Question: I have an Rss feed that i'm parsing. I need it to sort and organize from top to bottom by pubdate. Here is the code that i'm using.
XML Parser
'''
public class XMLParser {
// constructor
public XMLParser() {
}
/**
* Getting XML from URL making HTTP request
* @param url string
* */
public String getXmlFromUrl(String url) {
String xml = null;
try {
// defaultHttpClient
DefaultHttpClient httpClient = new DefaultHttpClient();
HttpPost httpPost = new HttpPost(url);
HttpResponse httpResponse = httpClient.execute(httpPost);
HttpEntity httpEntity = httpResponse.getEntity();
xml = EntityUtils.toString(httpEntity);
} catch (UnsupportedEncodingException e) {
e.printStackTrace();
} catch (ClientProtocolException e) {
e.printStackTrace();
} catch (IOException e) {
e.printStackTrace();
}
// return XML
return xml;
}
/**
* Getting XML DOM element
* @param XML string
* */
public Document getDomElement(String xml){
Document doc = null;
DocumentBuilderFactory dbf = DocumentBuilderFactory.newInstance();
try {
DocumentBuilder db = dbf.newDocumentBuilder();
InputSource is = new InputSource();
is.setCharacterStream(new StringReader(xml));
doc = db.parse(is);
} catch (ParserConfigurationException e) {
Log.e("Error: ", e.getMessage());
return null;
} catch (SAXException e) {
Log.e("Error: ", e.getMessage());
return null;
} catch (IOException e) {
Log.e("Error: ", e.getMessage());
return null;
}
return doc;
}
/** Getting node value
* @param elem element
*/
public final String getElementValue( Node elem ) {
Node child;
if( elem != null){
if (elem.hasChildNodes()){
for( child = elem.getFirstChild(); child != null; child = child.getNextSibling() ){
if( child.getNodeType() == Node.TEXT_NODE ){
return child.getNodeValue();
}
}
}
}
return "";
}
/**
* Getting node value
* @param Element node
* @param key string
* */
public String getValue(Element item, String str) {
NodeList n = item.getElementsByTagName(str);
return this.getElementValue(n.item(0));
}
}
'''
Parsing Activity
'''
public class AndroidXMLParsingActivity extends ListActivity {
// All static variables
static final String URL = "http://www.cpcofc.org/devoapp.xml";
// XML node keys
static final String KEY_ITEM = "item"; // parent node
static final String KEY_ID = "item";
static final String KEY_NAME = "title";
static final String KEY_COST = "description";
static final String KEY_DESC = "description";
ArrayList<HashMap<String, String>> menuItems = new ArrayList<HashMap<String, String>>();
@Override
public void onCreate(Bundle savedInstanceState) {
super.onCreate(savedInstanceState);
setContentView(R.layout.main);
ArrayList<HashMap<String, String>> menuItems = new ArrayList<HashMap<String, String>>();
XMLParser parser = new XMLParser();
String xml = parser.getXmlFromUrl(URL); // getting XML
Document doc = parser.getDomElement(xml); // getting DOM element
NodeList nl = doc.getElementsByTagName(KEY_ITEM);
// looping through all item nodes <item>
for (int i = 0; i < nl.getLength(); i++) {
// creating new HashMap
HashMap<String, String> map = new HashMap<String, String>();
Element e = (Element) nl.item(i);
// adding each child node to HashMap key => value
map.put(KEY_ID, parser.getValue(e, KEY_ID));
map.put(KEY_NAME, parser.getValue(e, KEY_NAME));
map.put(KEY_COST, parser.getValue(e, KEY_COST));
map.put(KEY_DESC, parser.getValue(e, KEY_DESC));
// adding HashList to ArrayList
menuItems.add(map);
}
// Adding menuItems to ListView
ListAdapter adapter = new SimpleAdapter(this, menuItems,
R.layout.list_item,
new String[] { KEY_DESC, KEY_NAME, KEY_COST}, new int[] {
R.id.desciption, R.id.name, R.id.cost});
setListAdapter(adapter);
// selecting single ListView item
ListView lv = getListView();
lv.setOnItemClickListener(new OnItemClickListener() {
@Override
public void onItemClick(AdapterView<?> parent, View view,
int position, long id) {
// getting values from selected ListItem
String name = ((TextView) view.findViewById(R.id.name)).getText().toString();
String cost = ((TextView) view.findViewById(R.id.cost)).getText().toString();
// Starting new intent
Intent in = new Intent(getApplicationContext(), SingleMenuItemActivity.class);
in.putExtra(KEY_NAME, name);
in.putExtra(KEY_COST, cost);
startActivity(in);
}
});
}
}
'''
Here is what it looks like right now

I need to show the reverse of this with day 1 at the top. Anyone have any ideas on how to make this work?
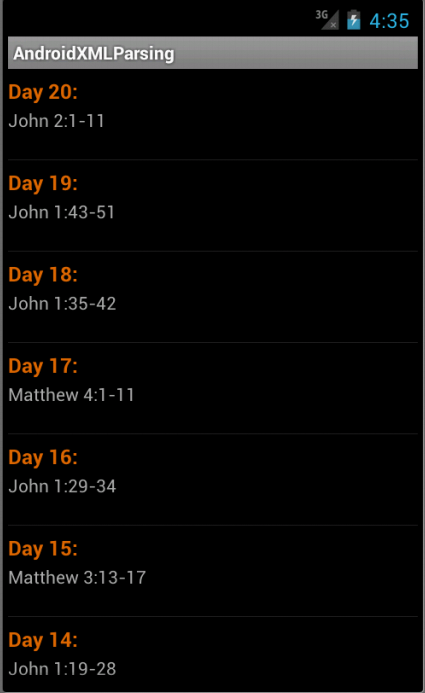
Answer: You just need to reverse the order of the List in order to achieve what you want,
we can use Collections class provided by java collection framework ... here is the simple code
'''
Collections.reverse(menuItems);
'''
it will reverse your collection.... I hope this will help you